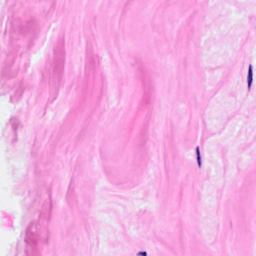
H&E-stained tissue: Breast